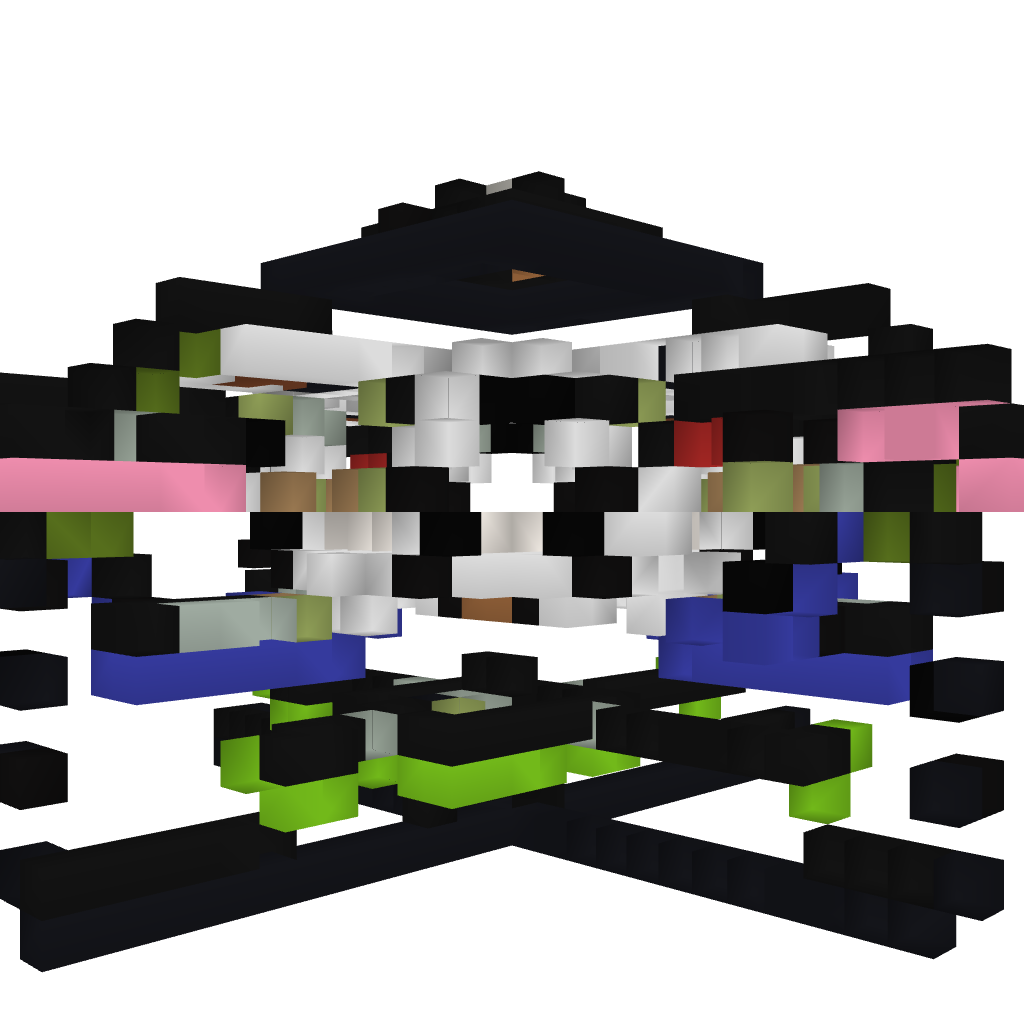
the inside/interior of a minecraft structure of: PVP/Adventure Lobby V. 1